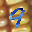
Label: 9